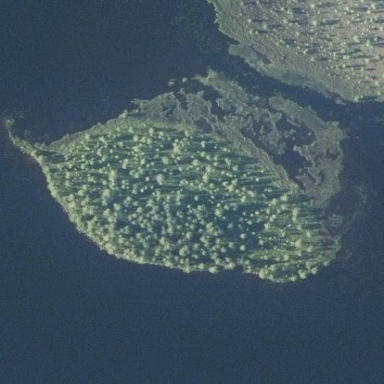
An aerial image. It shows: Islet.